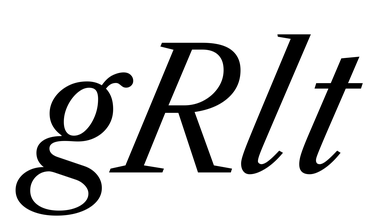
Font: LibreCaslonText-Italic_Italic